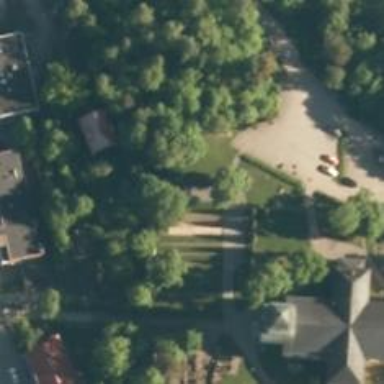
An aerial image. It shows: Historical war memorial.